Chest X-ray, PA view. Patient: 36 years old, sex F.
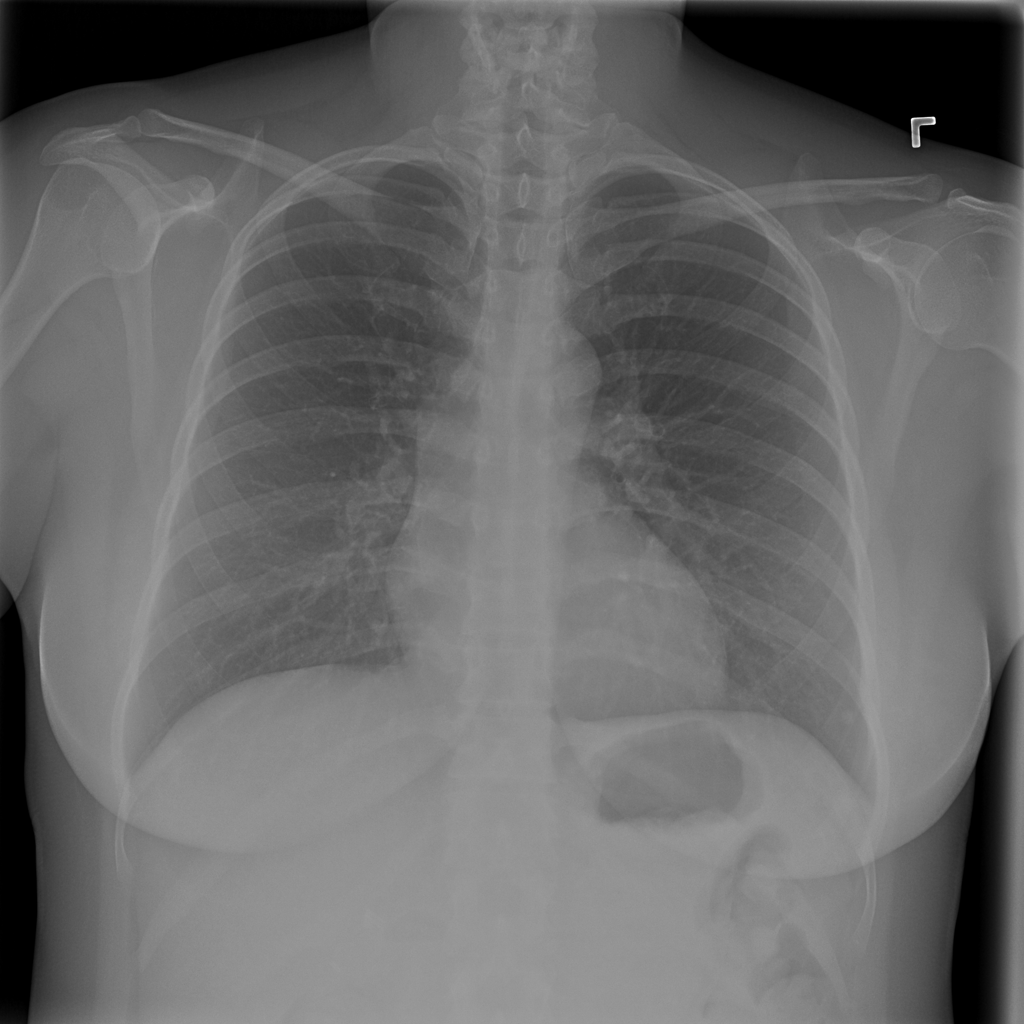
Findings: No Finding